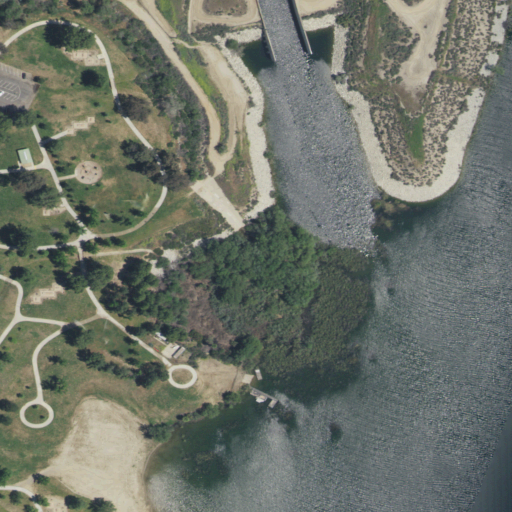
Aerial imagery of valley in California named Grasshopper Canyon containing open water, open development, low intensity development, medium intensity development, grassland, shrub, pasture, and high intensity development